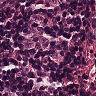
Metastatic tissue present: no